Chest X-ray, AP view. Patient: 44 years old, sex F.
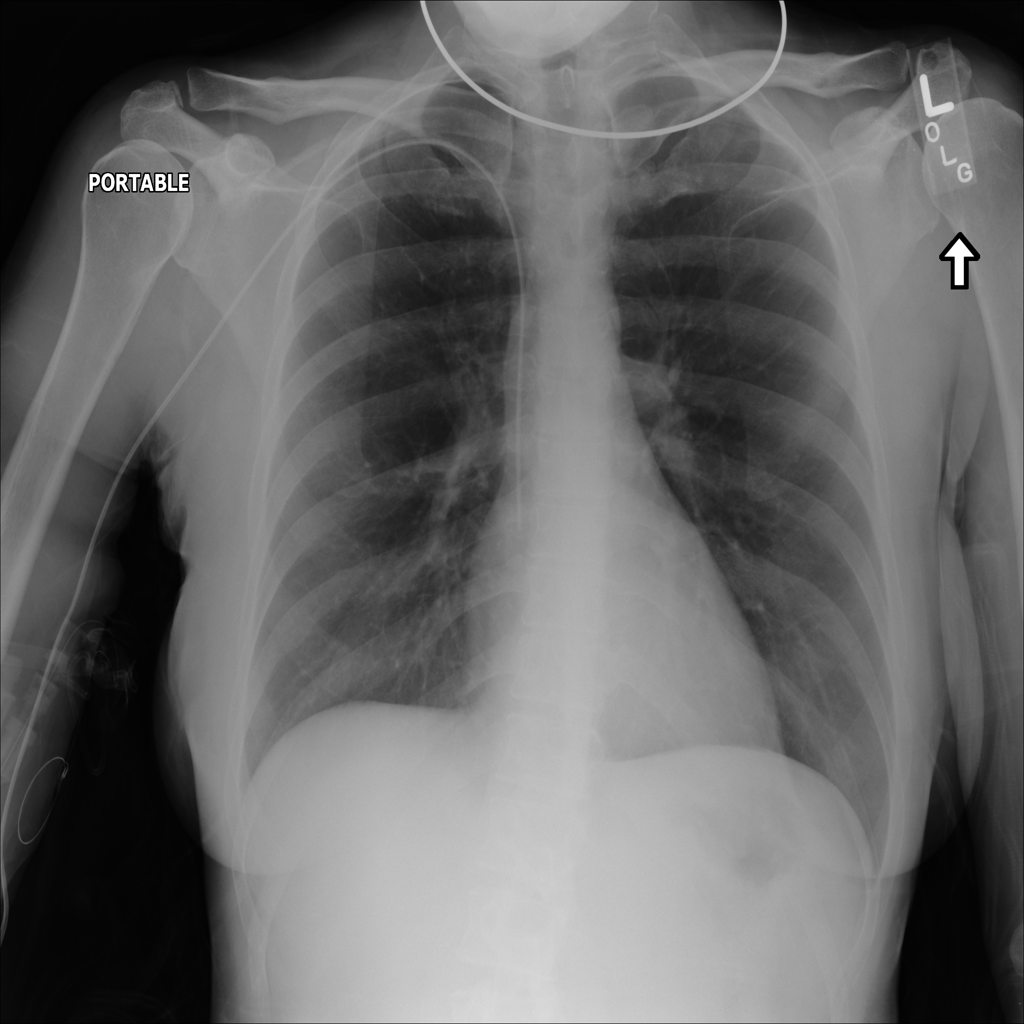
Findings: No Finding